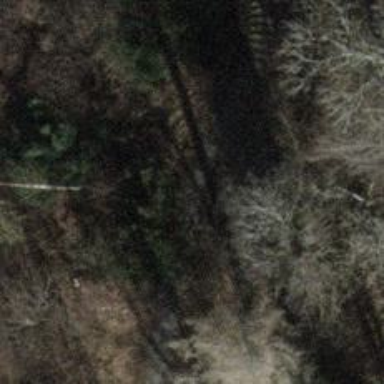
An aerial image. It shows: Railway tunnel with overhead electrified contact lines.